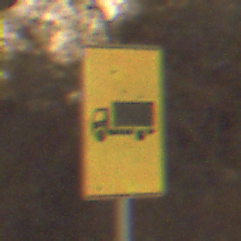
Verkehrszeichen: KFZZulaessigeGesamtmasse3Komma5TOhnePfeilsymbol
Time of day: Night
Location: Outdoor (Nature)
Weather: Clear
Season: NotSpecified
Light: Natural